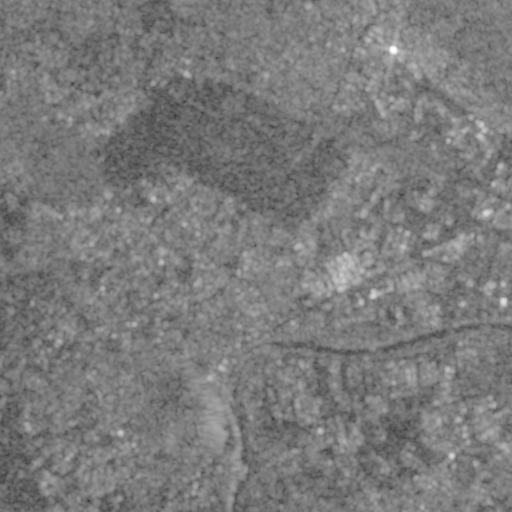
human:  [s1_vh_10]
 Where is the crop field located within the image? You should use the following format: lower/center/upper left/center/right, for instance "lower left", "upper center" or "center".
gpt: The crop field is located in the lower left of the image.
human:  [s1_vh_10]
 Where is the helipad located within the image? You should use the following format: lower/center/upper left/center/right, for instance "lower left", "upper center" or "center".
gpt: The helipad is located in the center right of the image.
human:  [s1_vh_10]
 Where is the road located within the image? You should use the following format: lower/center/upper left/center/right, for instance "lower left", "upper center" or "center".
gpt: There is no road in the image.

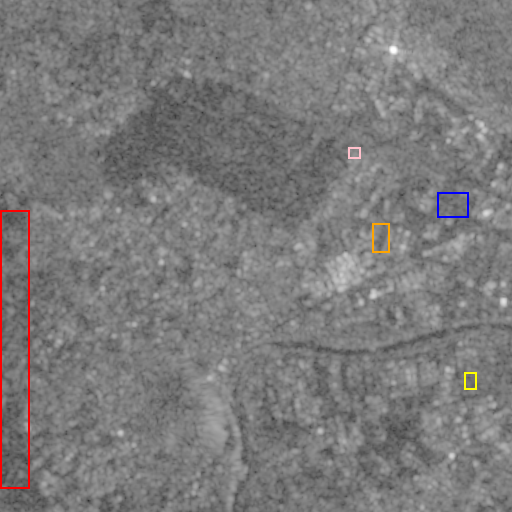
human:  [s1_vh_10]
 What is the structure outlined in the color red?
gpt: The structure outlined in red is a crop field.
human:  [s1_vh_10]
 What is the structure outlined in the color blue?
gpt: The structure outlined in blue is a park.
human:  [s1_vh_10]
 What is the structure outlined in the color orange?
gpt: The structure outlined in orange is a parking lot.
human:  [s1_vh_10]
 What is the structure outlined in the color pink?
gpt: The structure outlined in pink is a power substation.
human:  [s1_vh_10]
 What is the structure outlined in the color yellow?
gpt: The structure outlined in yellow is a stadium.
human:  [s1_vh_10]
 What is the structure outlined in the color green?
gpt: There is no green outline.